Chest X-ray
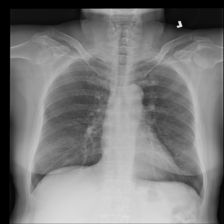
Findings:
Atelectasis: negative
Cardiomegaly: negative
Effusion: negative
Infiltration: positive
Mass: negative
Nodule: negative
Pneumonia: negative
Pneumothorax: negative
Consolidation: negative
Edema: negative
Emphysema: negative
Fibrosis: negative
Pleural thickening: negative
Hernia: negative